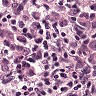
Metastatic tissue present: yes